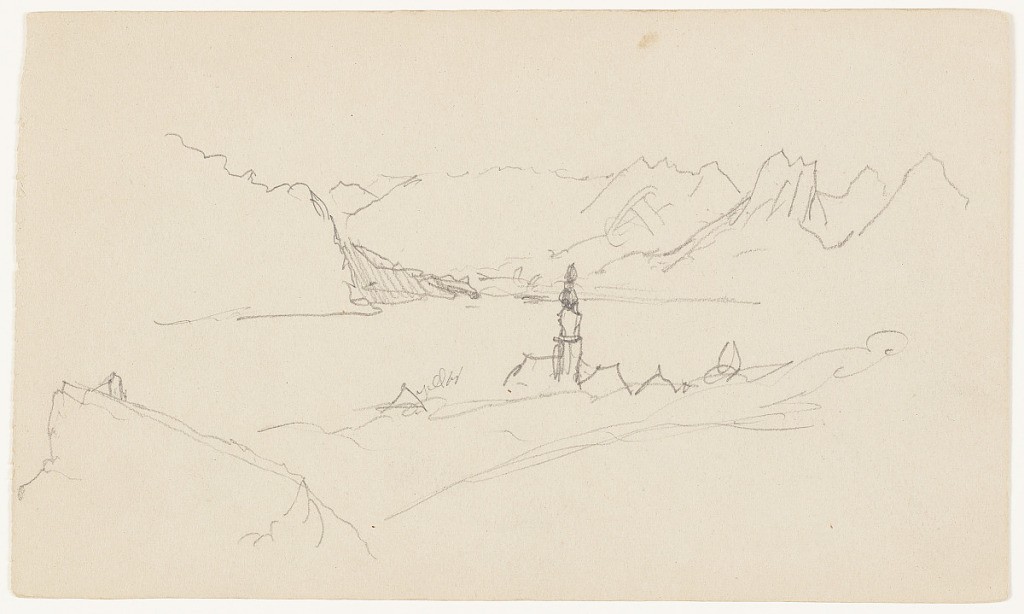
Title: Saint Aegidius by the Wolfgangsee, St. Gilgen, Austria
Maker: Frederic Edwin Church, American, 1826–1900
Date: August 8, 1868
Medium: Graphite on tane wove paper; verso; graphite
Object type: Drawing
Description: Loose landscape sketch overlooking a view of the Church of Saint Aegidius on the shores of the Wolfgangsee in St. Gilgen, Austria. A hillside in the foreground slopes down to the church and the lake in the middle distance, while massive, rugged alpine mountains envelope the basin in the background.

Verso: Landscape and architecture sketch showing a view of a castle on the shores of the Wolfgangsee near St. Gilgen, Austria. At right, the precipitous slope of the nearby mountainside is visible, descending to the large castle with a rectilinear tower on the shoreline. The sheer mountainside ascends out of the frame at upper right. At upper left, a sketch of a bull's head is shown in profile, and possibly a small architectural detail is visible at lower left.